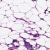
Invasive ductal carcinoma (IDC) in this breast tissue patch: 0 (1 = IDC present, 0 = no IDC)